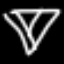
Label: diamond